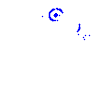
Particle: pion